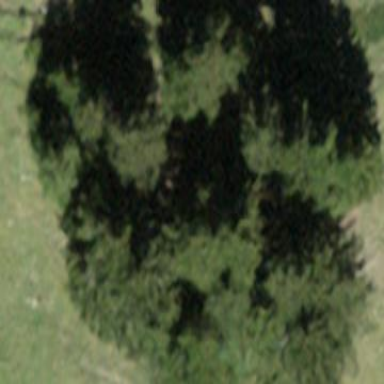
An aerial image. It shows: Forest area.